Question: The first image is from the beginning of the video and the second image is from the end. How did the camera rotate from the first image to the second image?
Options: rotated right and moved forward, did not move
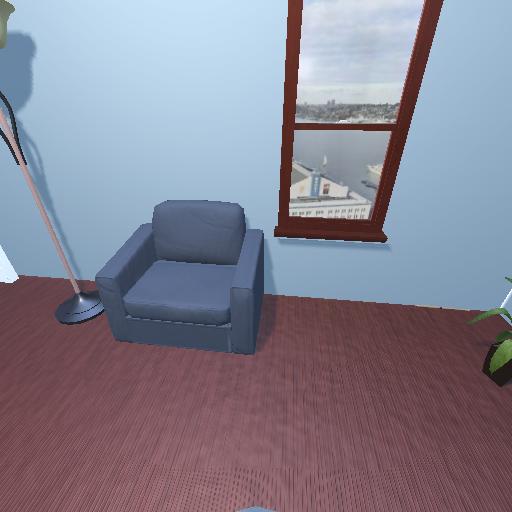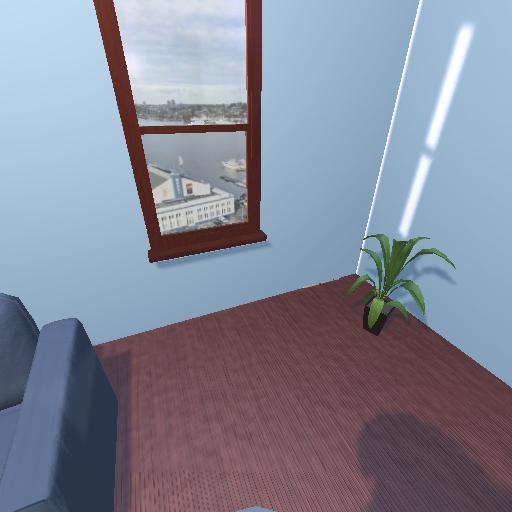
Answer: rotated right and moved forward